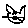
Label: cat